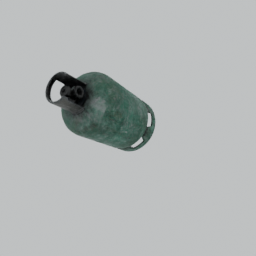
Label: tools